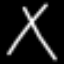
Label: line